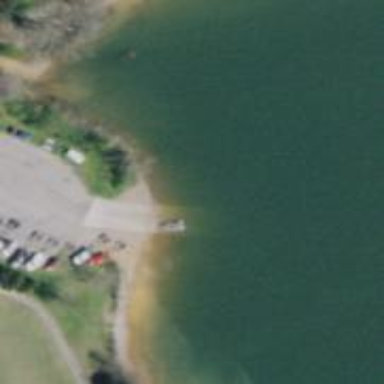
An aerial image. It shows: Slipway on leisure land.